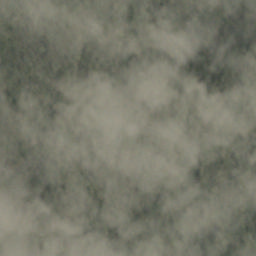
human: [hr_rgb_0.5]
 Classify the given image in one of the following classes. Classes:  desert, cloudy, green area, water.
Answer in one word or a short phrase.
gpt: cloudy